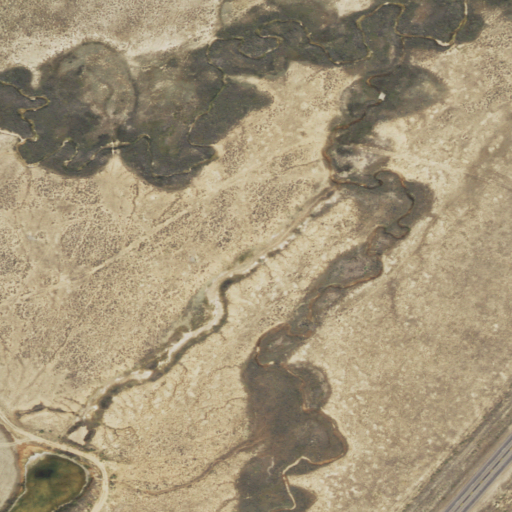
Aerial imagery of valley in Wyoming named Wasmer Draw containing shrub, open development, woody wetlands, medium intensity development, and low intensity development